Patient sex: F
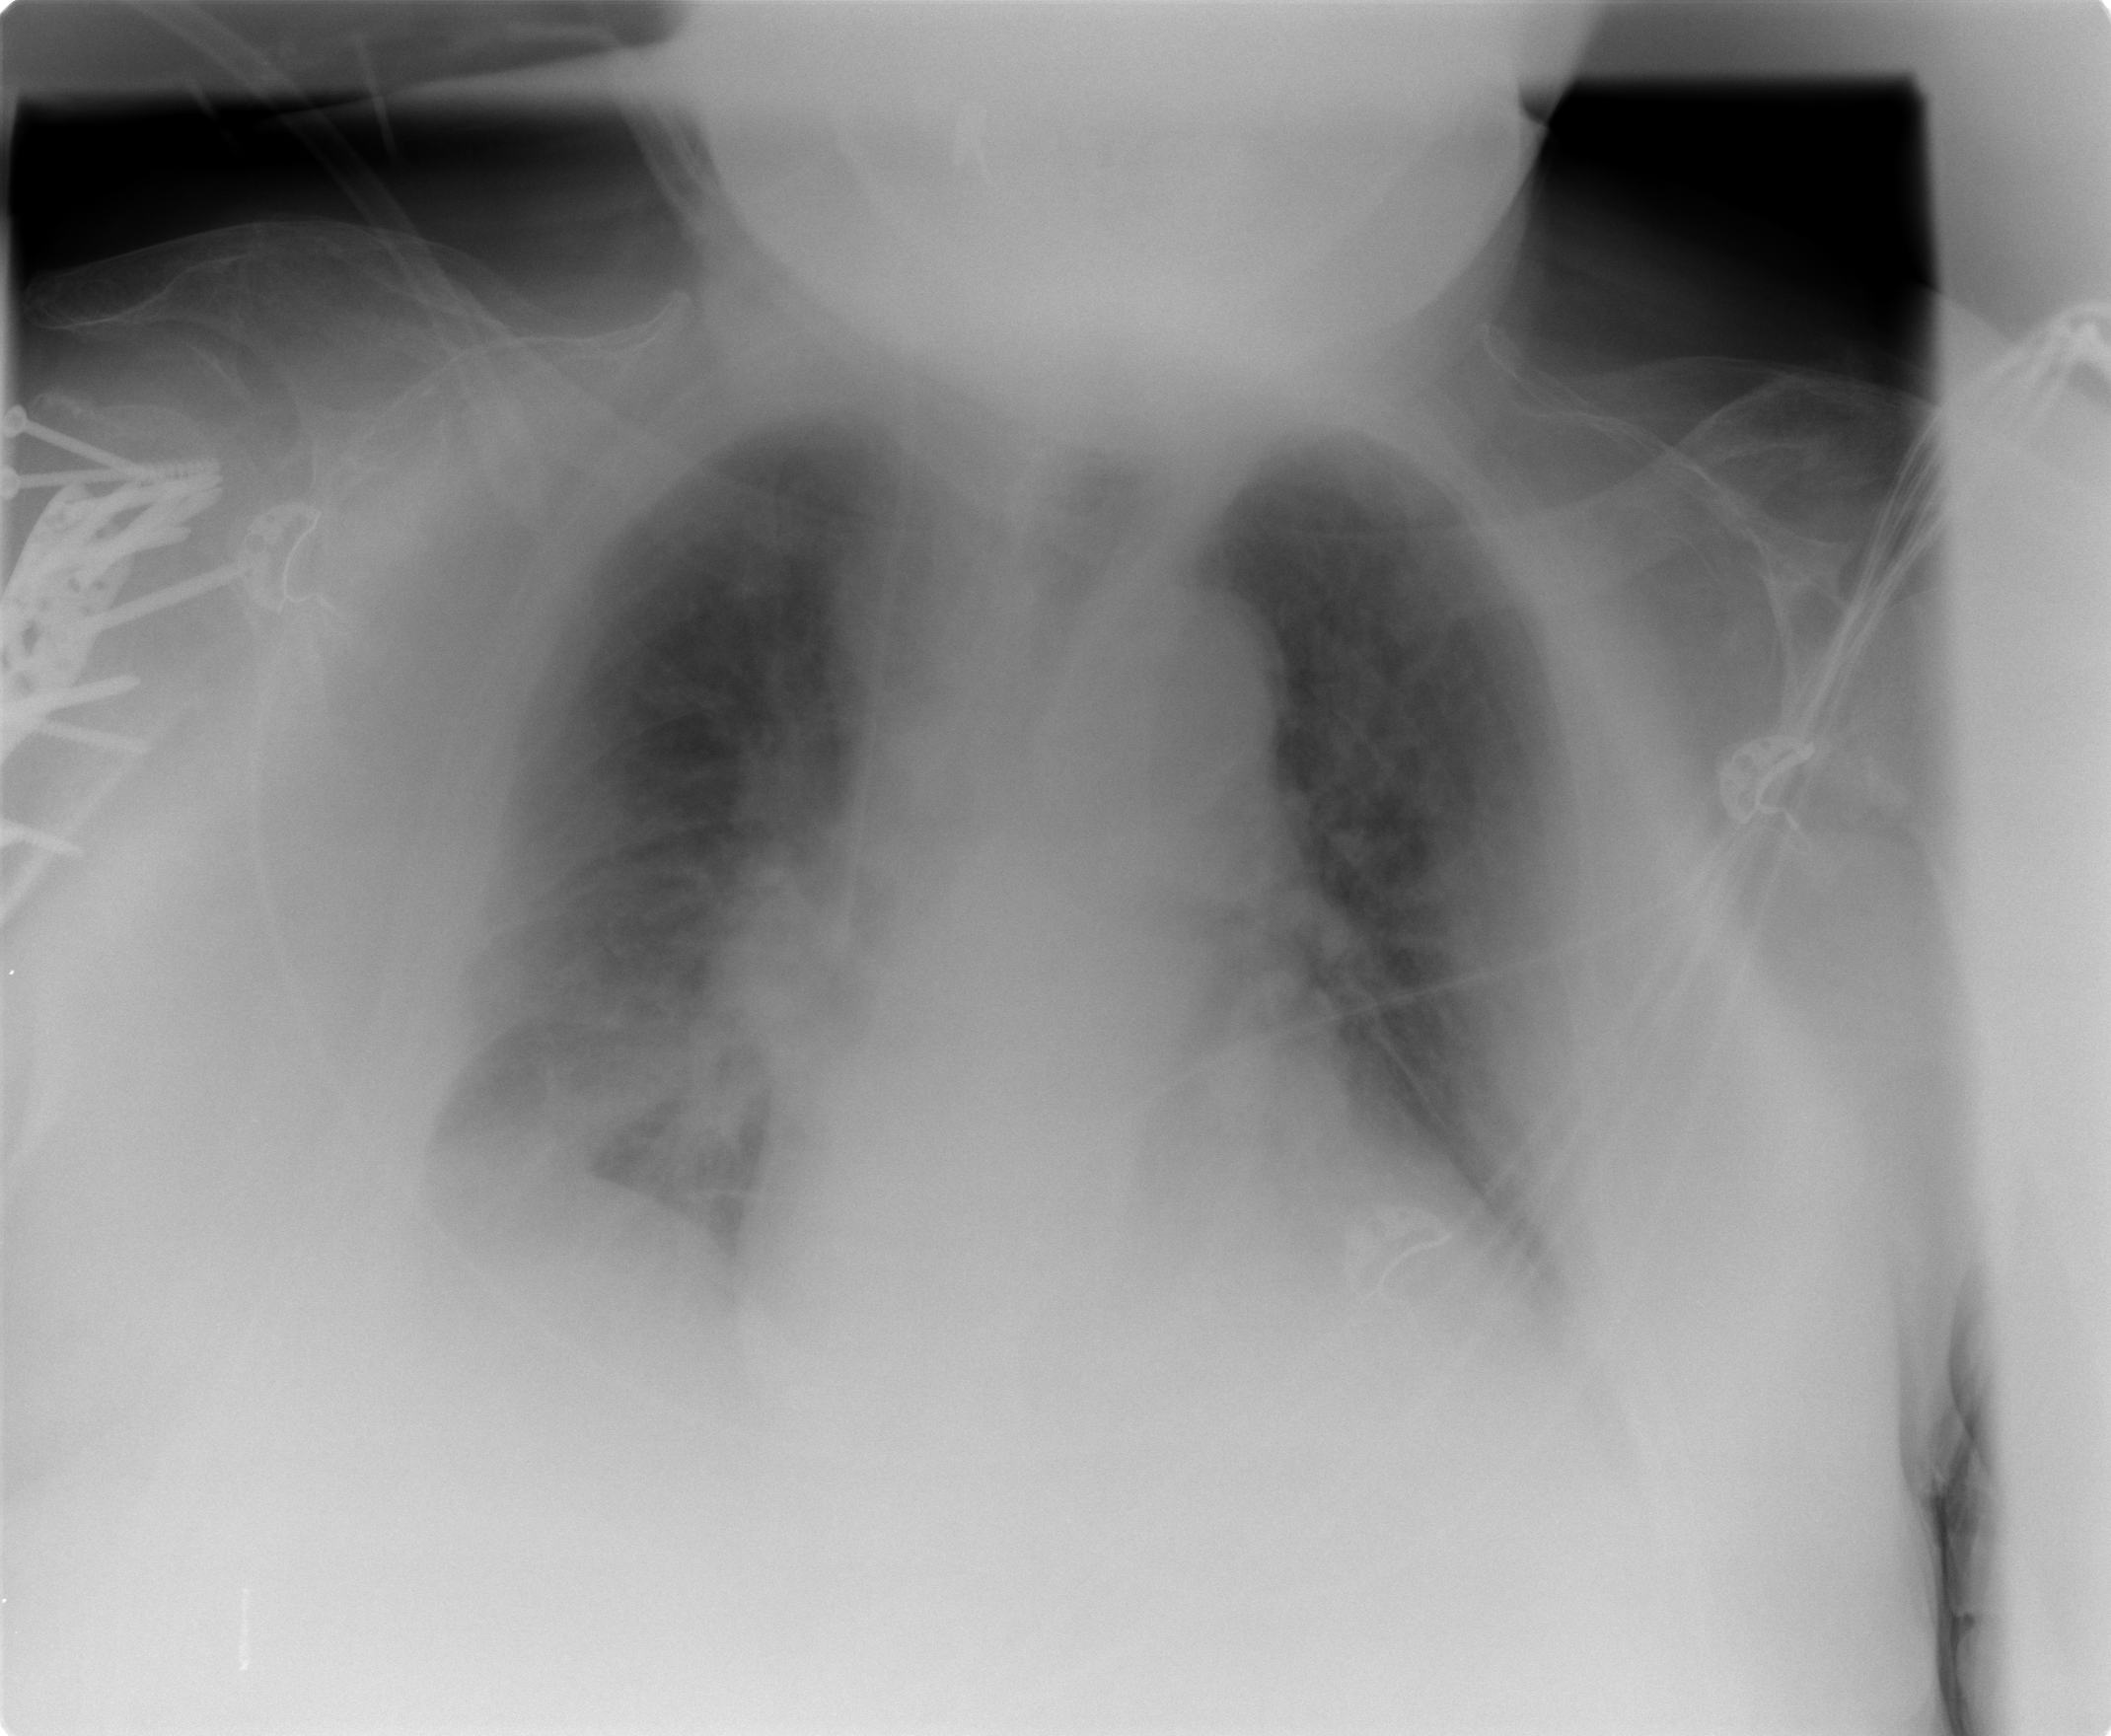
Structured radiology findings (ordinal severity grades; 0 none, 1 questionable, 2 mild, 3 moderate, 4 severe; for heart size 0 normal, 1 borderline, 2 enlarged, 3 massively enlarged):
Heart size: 1
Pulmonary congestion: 2
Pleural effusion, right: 2
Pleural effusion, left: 2
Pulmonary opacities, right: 0
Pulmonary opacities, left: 0
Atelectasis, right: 3
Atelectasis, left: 2